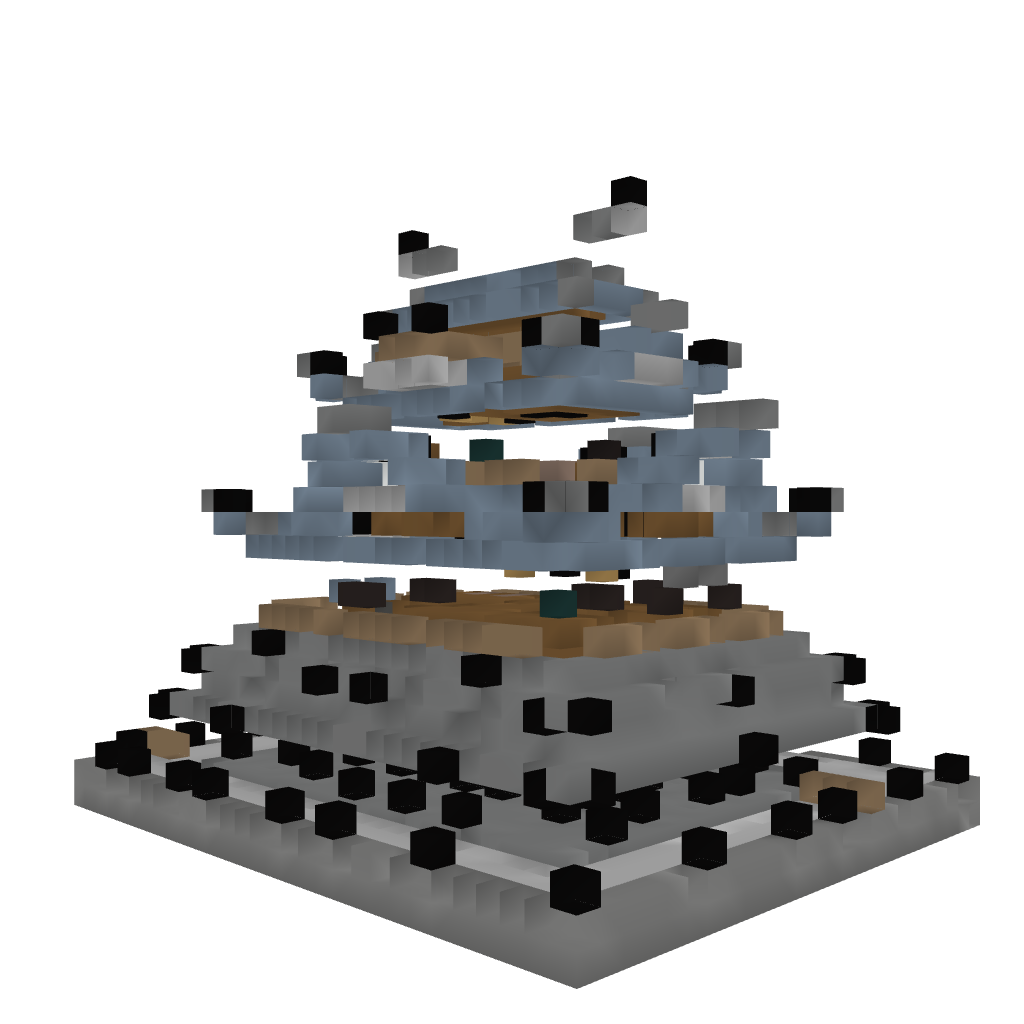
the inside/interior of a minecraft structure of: supreme house asian style